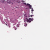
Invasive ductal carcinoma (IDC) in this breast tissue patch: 0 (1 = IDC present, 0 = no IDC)